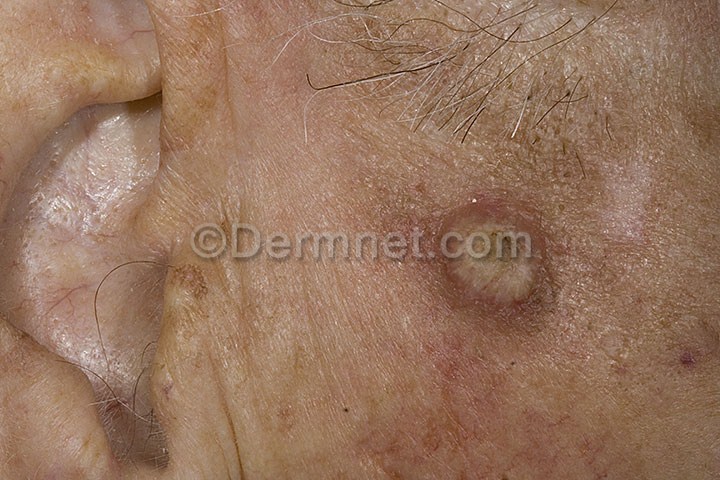
Disease: Seborrheic Keratoses and other Benign Tumors